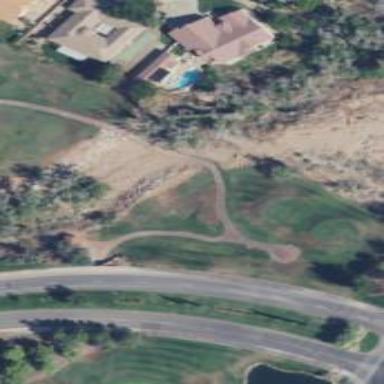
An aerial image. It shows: Rough area on grassy golf course.